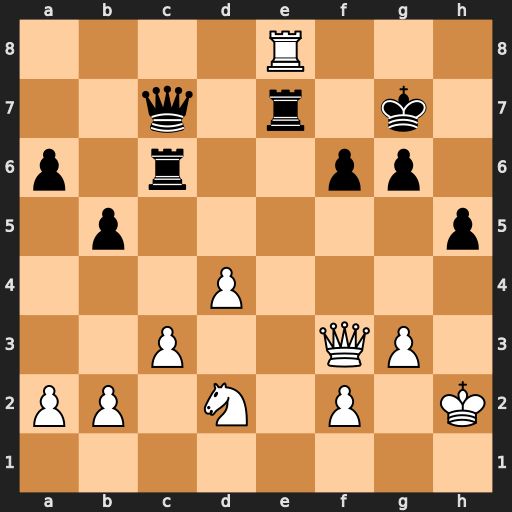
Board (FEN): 4R3/2q1r1k1/p1r2pp1/1p5p/3P4/2P2QP1/PP1N1P1K/8
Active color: w
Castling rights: -
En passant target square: -
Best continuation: Rxe7+ Qxe7 Qxc6